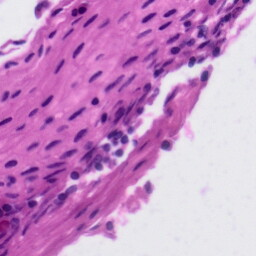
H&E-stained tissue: Tonsil